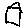
Label: house